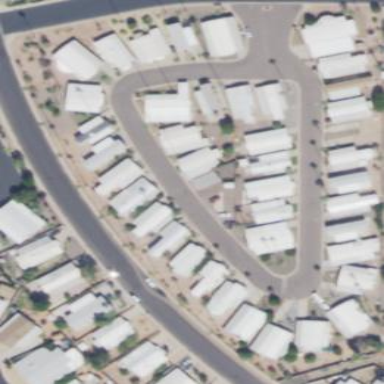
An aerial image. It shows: Mobile residential area.